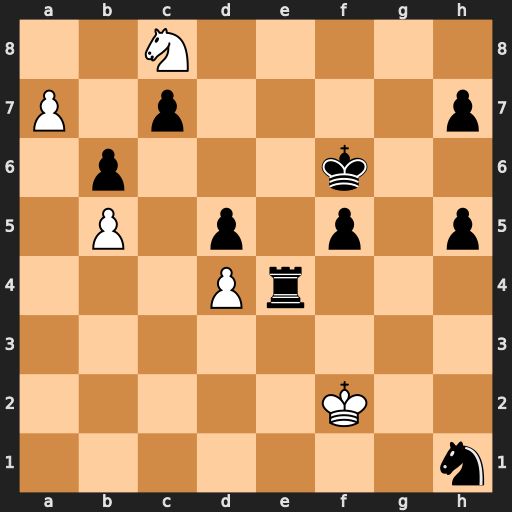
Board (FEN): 2N5/P1p4p/1p3k2/1P1p1p1p/3Pr3/8/5K2/7n
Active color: w
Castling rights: -
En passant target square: -
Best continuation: Kf3 Ng3 a8=Q